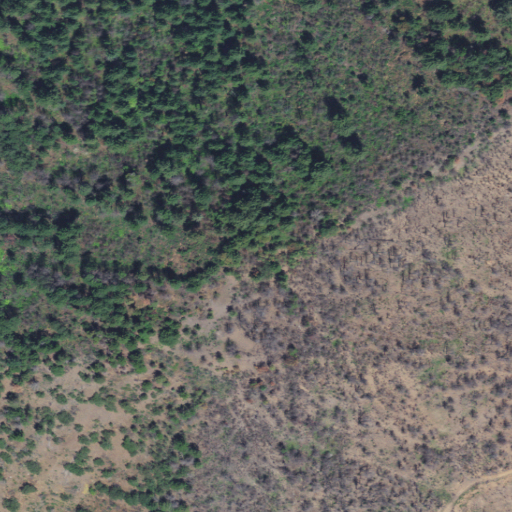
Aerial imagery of mountain in Oregon named Hull Mountain containing grassland, evergreen forest, and shrub